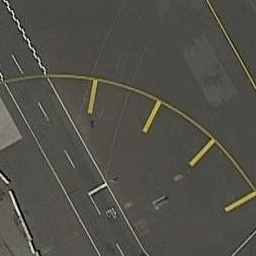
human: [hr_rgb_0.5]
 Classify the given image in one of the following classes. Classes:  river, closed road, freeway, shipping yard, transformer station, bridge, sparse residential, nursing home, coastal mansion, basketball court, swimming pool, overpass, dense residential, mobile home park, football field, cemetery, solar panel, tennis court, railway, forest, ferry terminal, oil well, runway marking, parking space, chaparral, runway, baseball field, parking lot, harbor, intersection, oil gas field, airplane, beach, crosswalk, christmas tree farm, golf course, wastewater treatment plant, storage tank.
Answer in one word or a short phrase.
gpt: runway marking